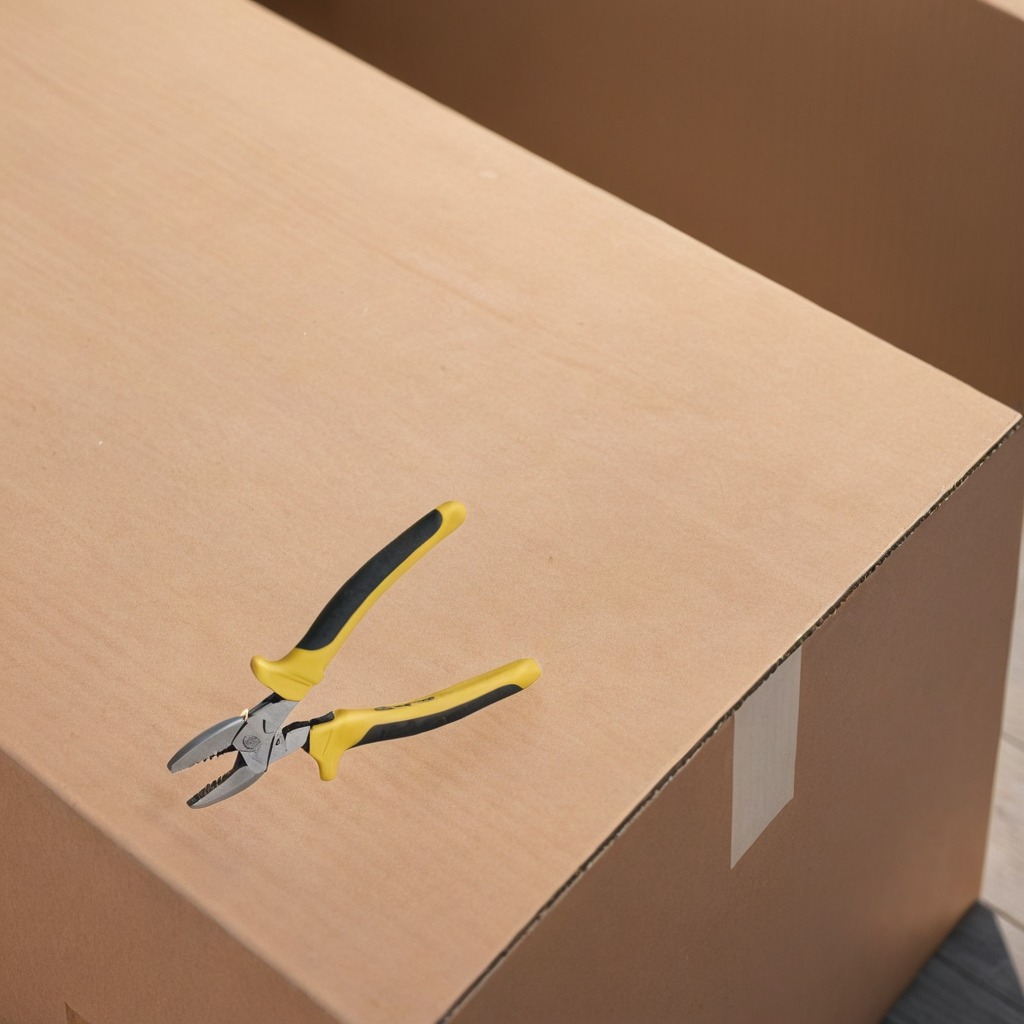
A plier lying on a cardboard box surface in an outdoor workshop during daytime bright natural light soft shadows slightly creased but